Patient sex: M
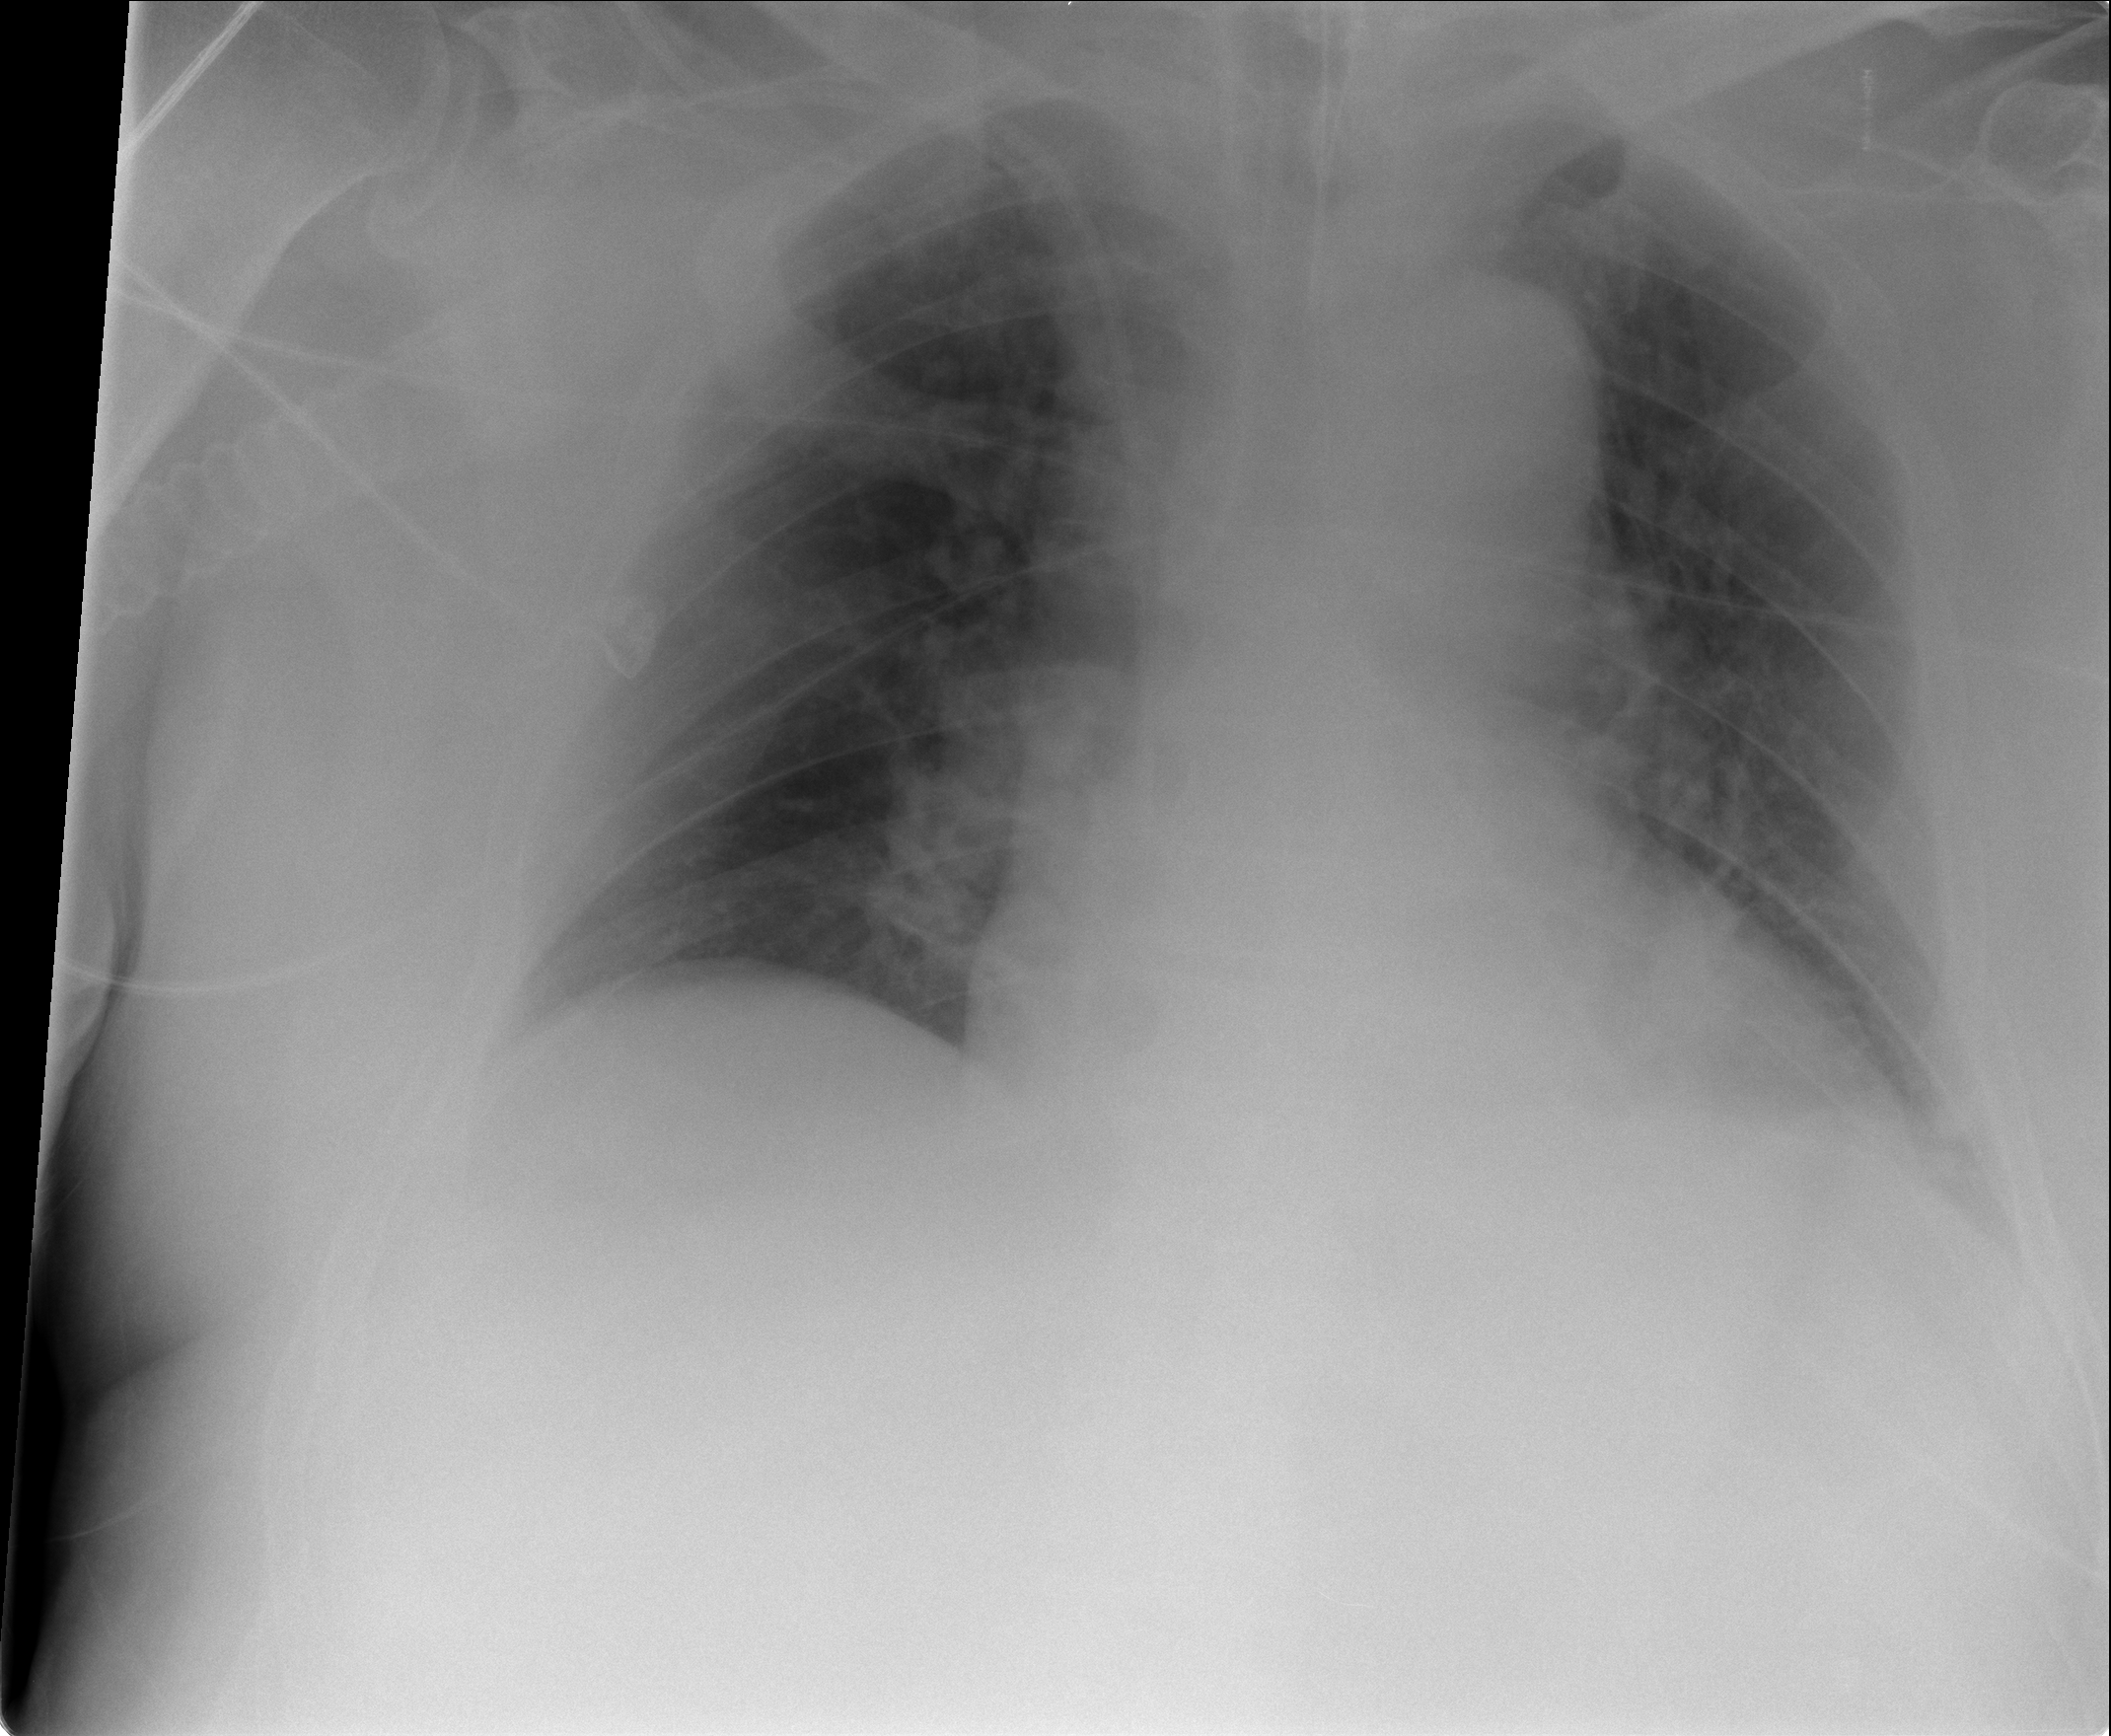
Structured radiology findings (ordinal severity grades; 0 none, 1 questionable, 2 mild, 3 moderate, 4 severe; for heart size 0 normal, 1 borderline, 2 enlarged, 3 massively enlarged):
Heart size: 1
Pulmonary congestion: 2
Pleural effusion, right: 0
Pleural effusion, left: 0
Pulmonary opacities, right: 0
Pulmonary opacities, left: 0
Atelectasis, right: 0
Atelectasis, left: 2